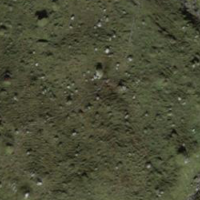
EUNIS habitat code: 23
Species observed at this site:
Dryas octopetala